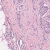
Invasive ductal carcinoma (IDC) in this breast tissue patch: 1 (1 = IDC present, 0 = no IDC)